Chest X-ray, PA view. Patient: 72 years old, sex M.
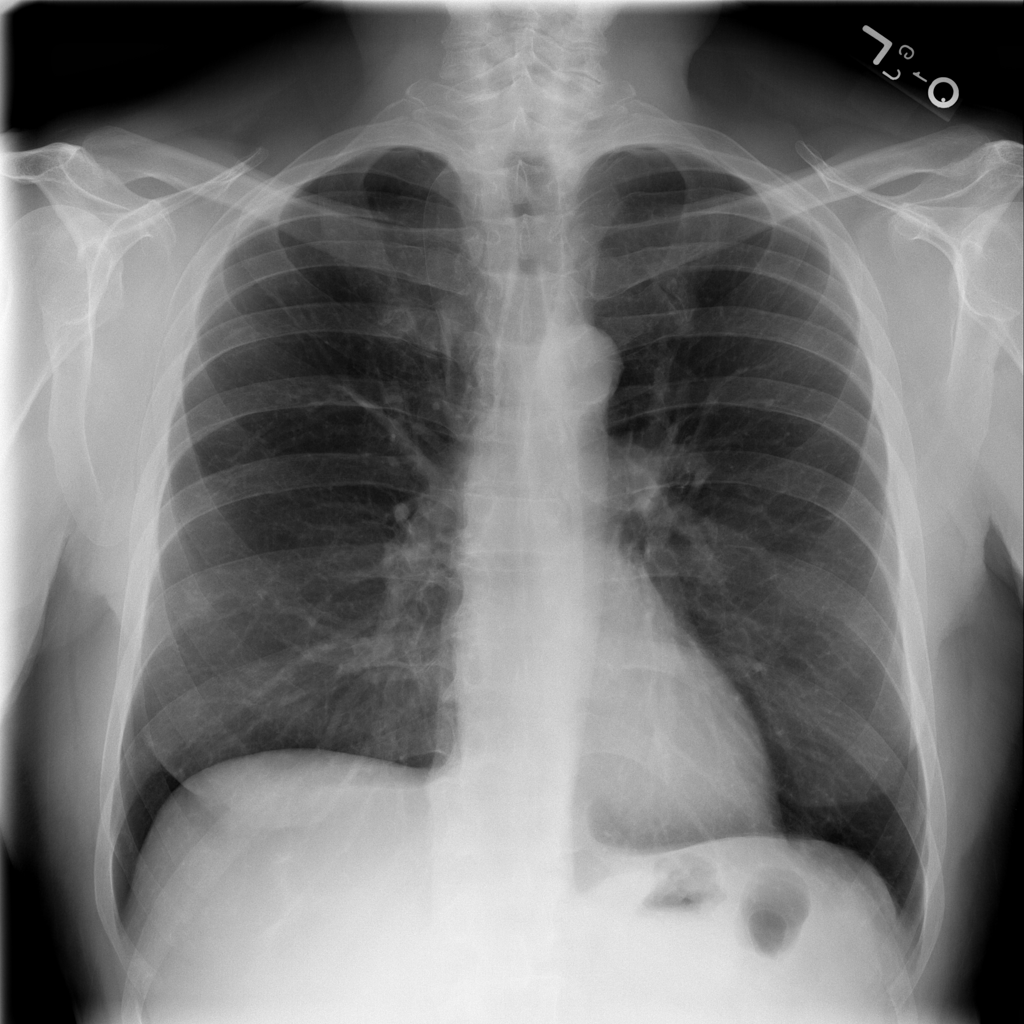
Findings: No Finding